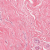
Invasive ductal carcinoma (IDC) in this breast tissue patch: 0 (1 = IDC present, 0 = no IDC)